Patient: sex M, age 52
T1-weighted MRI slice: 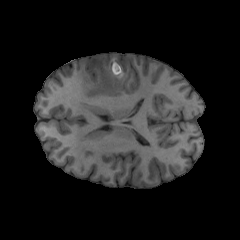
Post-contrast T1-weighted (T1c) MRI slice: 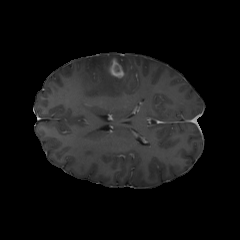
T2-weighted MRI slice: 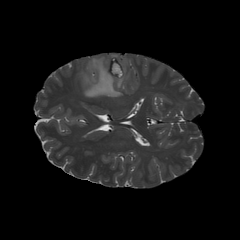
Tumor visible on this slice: yes
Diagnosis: Glioblastoma, IDH-wildtype
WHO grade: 4